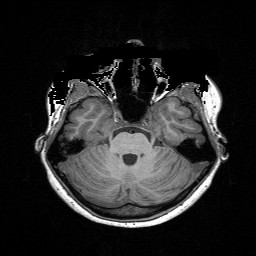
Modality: T1w
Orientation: coronal